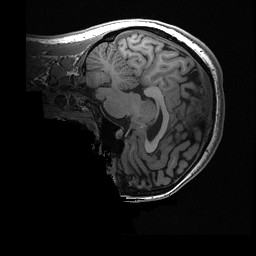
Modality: T1w
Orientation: sagittal
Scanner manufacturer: ge
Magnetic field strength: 3 T
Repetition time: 0.008164 s
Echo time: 0.003184 s